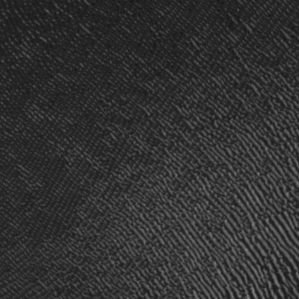
Label: frost